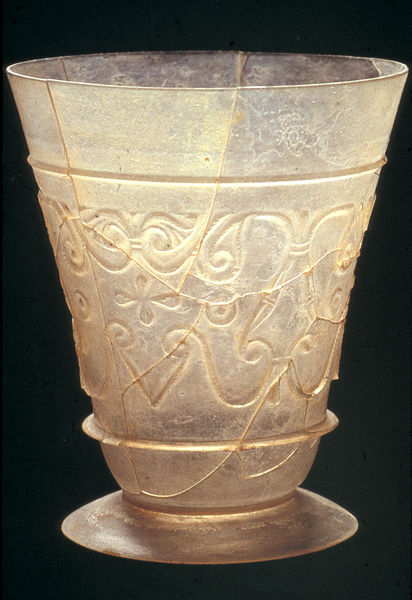
Titel: Becher (Islam)
Künstler: unbekannt
Standort: New York
Institution: The Metropolitan Museum of Art
Schlagwörter: dunkel, fuß, gemälde, wasser, weiß, gelb, grün, ocker, blumen, glas, grau, hell, hintergrund, licht, schwarz, blüte, beige, muster, ornament, alt, trinken, band, stein, sonne, gold, kelch, rund, keramik, krug, ranken, ton, vase, sprung, topf, welle, wellen, risse, linien, beleuchtung, rand, matt, wein, schmal, dekor, floral, ornamente, verzierung, transparent, ring, abstrahiert, foto, fotografie, photographie, becher, penis, belichtung, gefäß, antike, kreuz, stern, form, stilisiert, gravur, rom, photo, verziert, fries, römer, kaputt, schnörkel, kristall, farbfoto, antik, durchsichtig, zierde, absatz, breit, schnecken, mittelfeld, laufender hund, spiralen, geblasen, behälter, geschliffen, verziehrt, zerbrochen, rillen, milchglas, trinkgefäss, symbole, erhöhung, römisch, mäander, alabaster, prägung, rekonstruktion, scherben, riss, restauration, geklebt, sprünge, behältnis, glasgefäss, iran, altertum, eingraviert, trichterförmig, transluzid, restauriert, milchig, repariert, kleich, orangegelb, sassanidisch, zusammengesetzt, sprun, bruchstücke, trinkbecher, klebe, klebung, becher glas gravur, vase antik, gekelbt, v-form